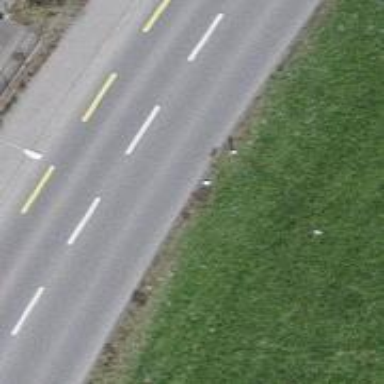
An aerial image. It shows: Secondary road with cycle lane on the left.